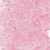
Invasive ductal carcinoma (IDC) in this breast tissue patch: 0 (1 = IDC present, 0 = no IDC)